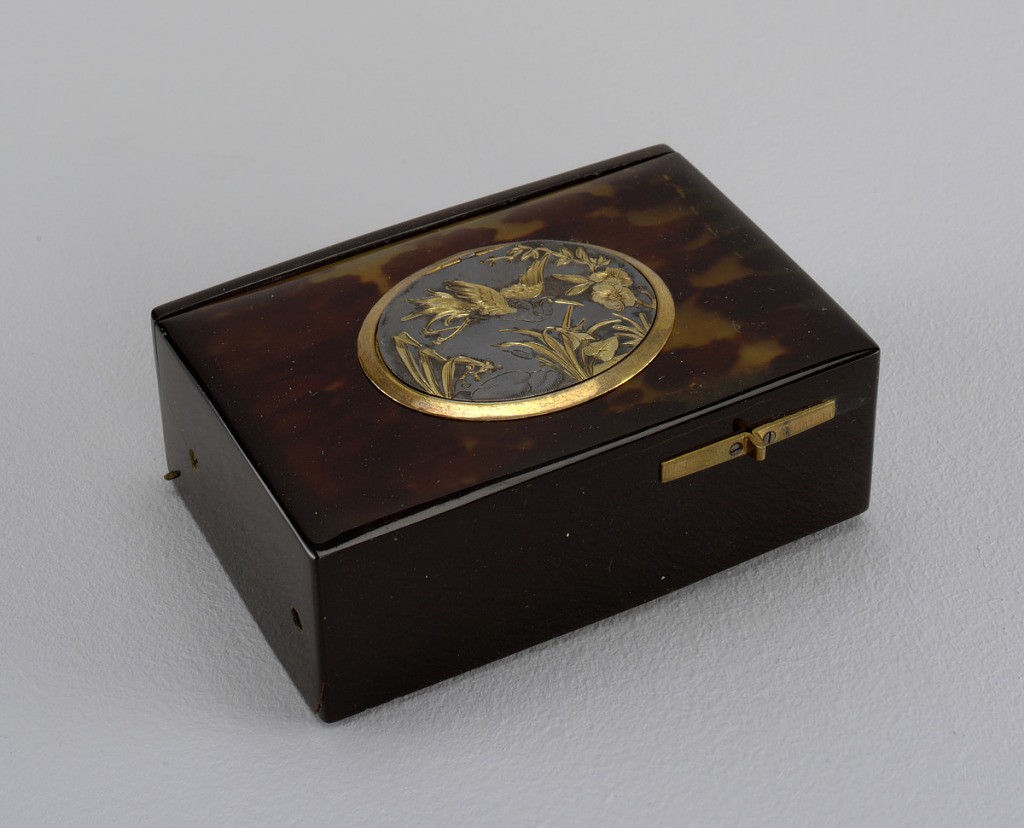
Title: Music Box
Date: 1870–1920
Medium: Tortoiseshell, silver gilt, feathers
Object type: box
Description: Rectangular tortoise shell box (a) with hinged back, containing key (b). Oval, hinged and parcel-gilt medallion on top, engraved with flying crane and flowers. Catch on front of box opens the medallion and releases a small feather-covered bird on a post. The automaton beats its wings, opens and closes its beak and pivots on a vertical axis while twittering. Beneath it, a cut-out medallion with scrolls.